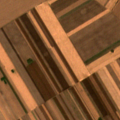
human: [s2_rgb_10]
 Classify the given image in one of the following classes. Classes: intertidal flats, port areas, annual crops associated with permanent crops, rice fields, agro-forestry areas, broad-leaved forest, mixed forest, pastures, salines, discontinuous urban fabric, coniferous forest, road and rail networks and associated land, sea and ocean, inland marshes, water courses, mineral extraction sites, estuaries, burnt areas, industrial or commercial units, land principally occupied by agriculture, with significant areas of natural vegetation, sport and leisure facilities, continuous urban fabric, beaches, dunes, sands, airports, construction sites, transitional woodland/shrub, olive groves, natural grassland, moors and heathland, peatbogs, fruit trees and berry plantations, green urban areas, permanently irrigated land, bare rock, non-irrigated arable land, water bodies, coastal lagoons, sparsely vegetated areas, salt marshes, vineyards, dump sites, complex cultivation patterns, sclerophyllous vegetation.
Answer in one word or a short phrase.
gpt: non-irrigated arable land